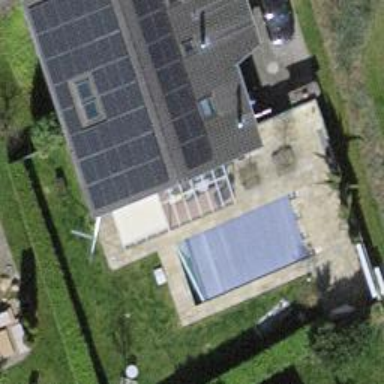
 consisting of solar photovoltaic panels."